Aerial crown-view tile of a tropical tree (Barro Colorado Island, Panama), acquired 20241112:
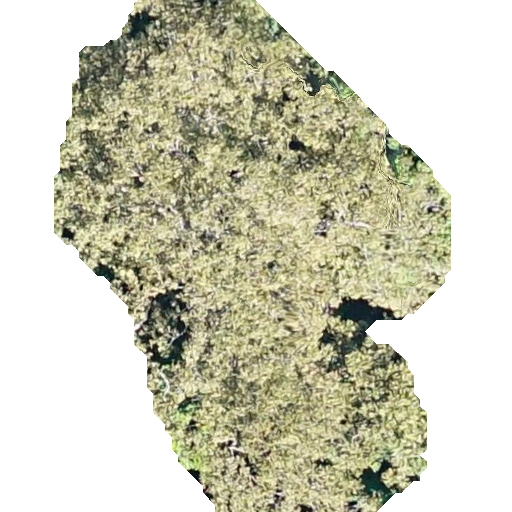
Species: Dipteryx oleifera
GBIF accepted scientific name: Dipteryx oleifera
Crown area: 232.113 m²